Field crop: maize
Growth stage: 2
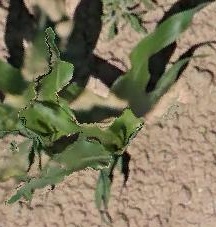
Species: maize